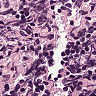
Metastatic tissue present: no